Question: I am working with a fluid-responsive bootstrap project. I have four spans; my goal is to show them 4x1, then 2x2, followed by 1x4. I am having trouble doing this without transitioning through 3x1+1.
To show that graphically:

The only code I've found that works is below; in the 4x1 layout, it leaves a wide space between items 2 and 3.
'''
<div class="container-fluid">
<div class="span11">
<div class="span5">
<h2>Item 1</h2>
</div>
<div class="span5">
<h2>Item 2</h2>
</div>
</div>
<div class="span11">
<div class="span5">
<h2>Item 3</h2>
</div>
<div class="span5">
<h2>Item 4</h2>
</div>
</div>
</div>
'''
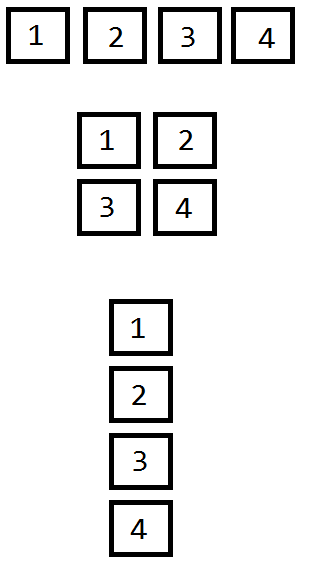
Answer: The default bootstrap grid is 12 columns. Did you customize? If so, share that code. Even if you did customize and are using an 11 column grid (which seems like a bad idea by the way) you are only using spans adding up to 10 inside of an 11 column container.
In the fluid grid for bootstrap here is the proper way to nest spans:
'''
<div class="container-fluid">
<div class="row-fluid">
<div class="span12">
<div class="row-fluid">
<div class="span6"></div>
<div class="span6"></div>
</div>
</div>
</div>
</div>
'''
The key here being that when you nest, you need to open up a new row-fluid div. In your case, if you only care about the two boxes then you can just do those .spans from the first row-fluid div and not even specify the span class for the full amount. Also, remember to make your inner span classes on each row add up to the total number of columns